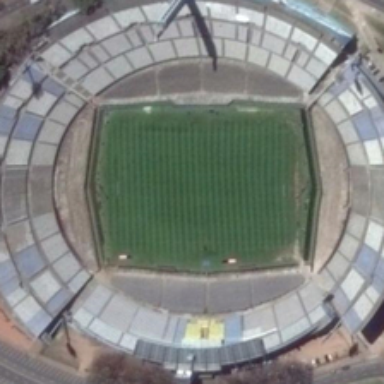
Some trees are around an oval stadium .